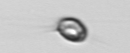
Label: Acanthoica_quattrospina